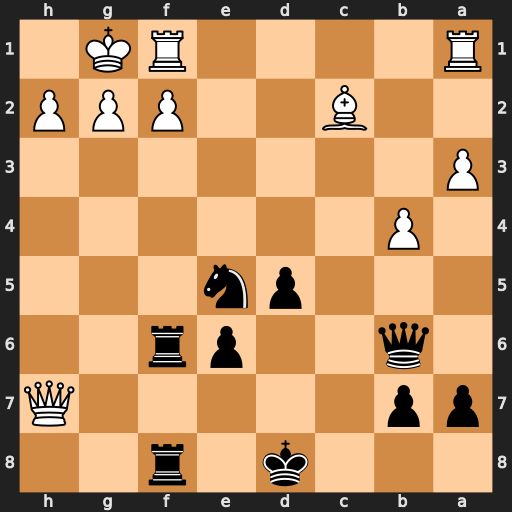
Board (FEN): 3k1r2/pp5Q/1q2pr2/3pn3/1P6/P7/2B2PPP/R4RK1
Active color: b
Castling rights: -
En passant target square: -
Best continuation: Qd4 h3 Rxf2